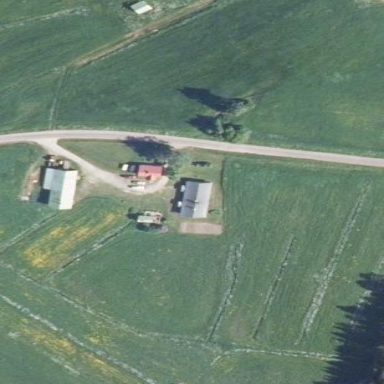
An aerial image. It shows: Farmyard area.